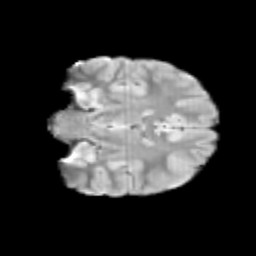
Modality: T2w
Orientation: coronal
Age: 10
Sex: male
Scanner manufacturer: siemens
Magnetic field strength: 3 T
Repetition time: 3.8 s
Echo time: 0.07 s